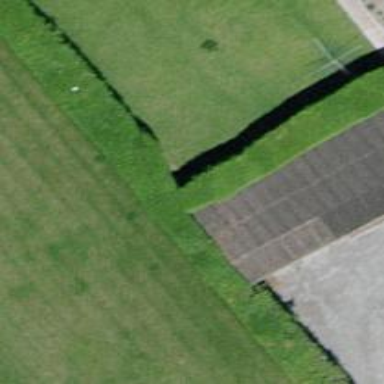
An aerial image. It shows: Hedge barrier.